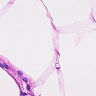
Metastatic tissue present: no